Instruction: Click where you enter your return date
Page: home
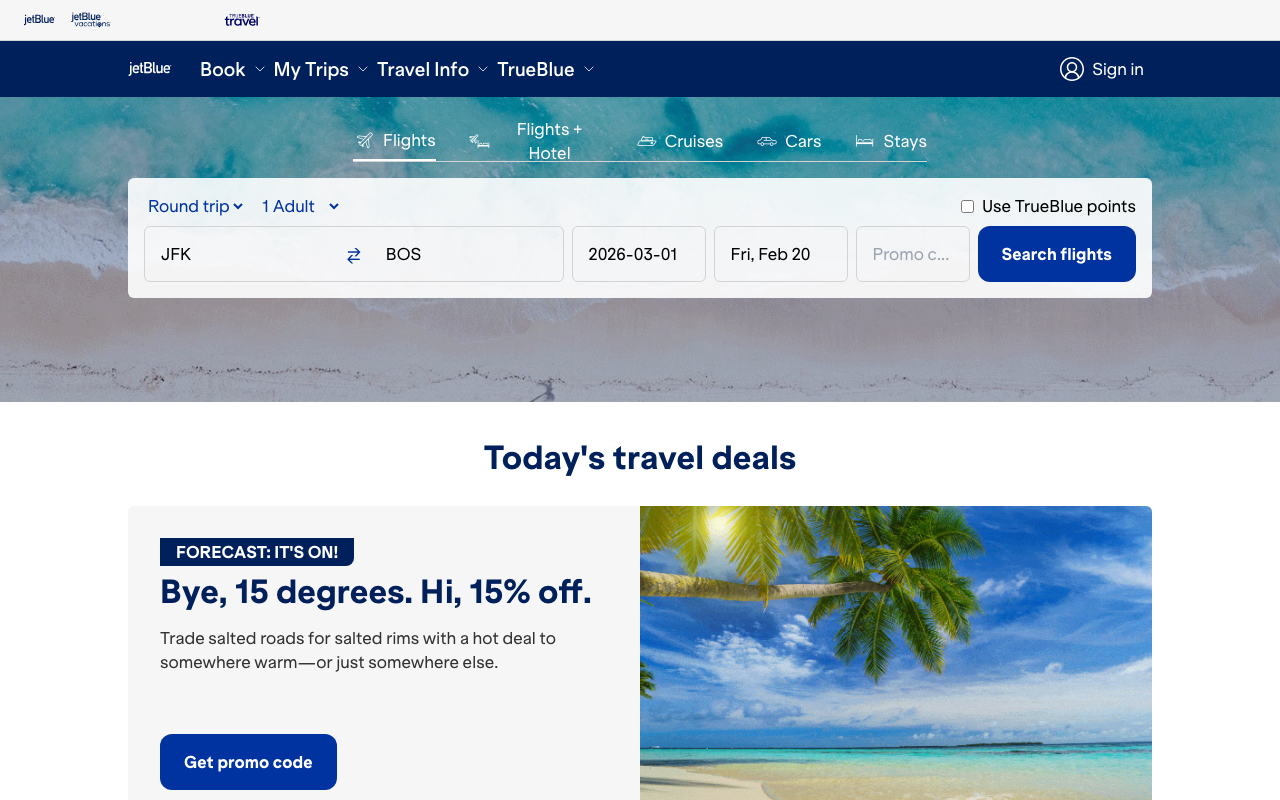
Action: click